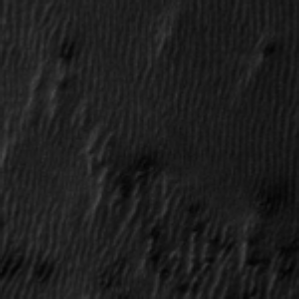
Label: frost